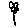
Label: flower